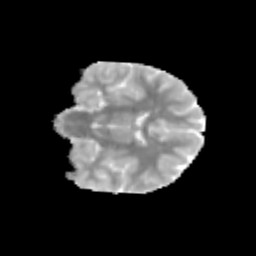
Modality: MD
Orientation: coronal
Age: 11
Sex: male
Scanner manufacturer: siemens
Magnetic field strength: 3 T
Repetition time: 3.8 s
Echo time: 0.07 s